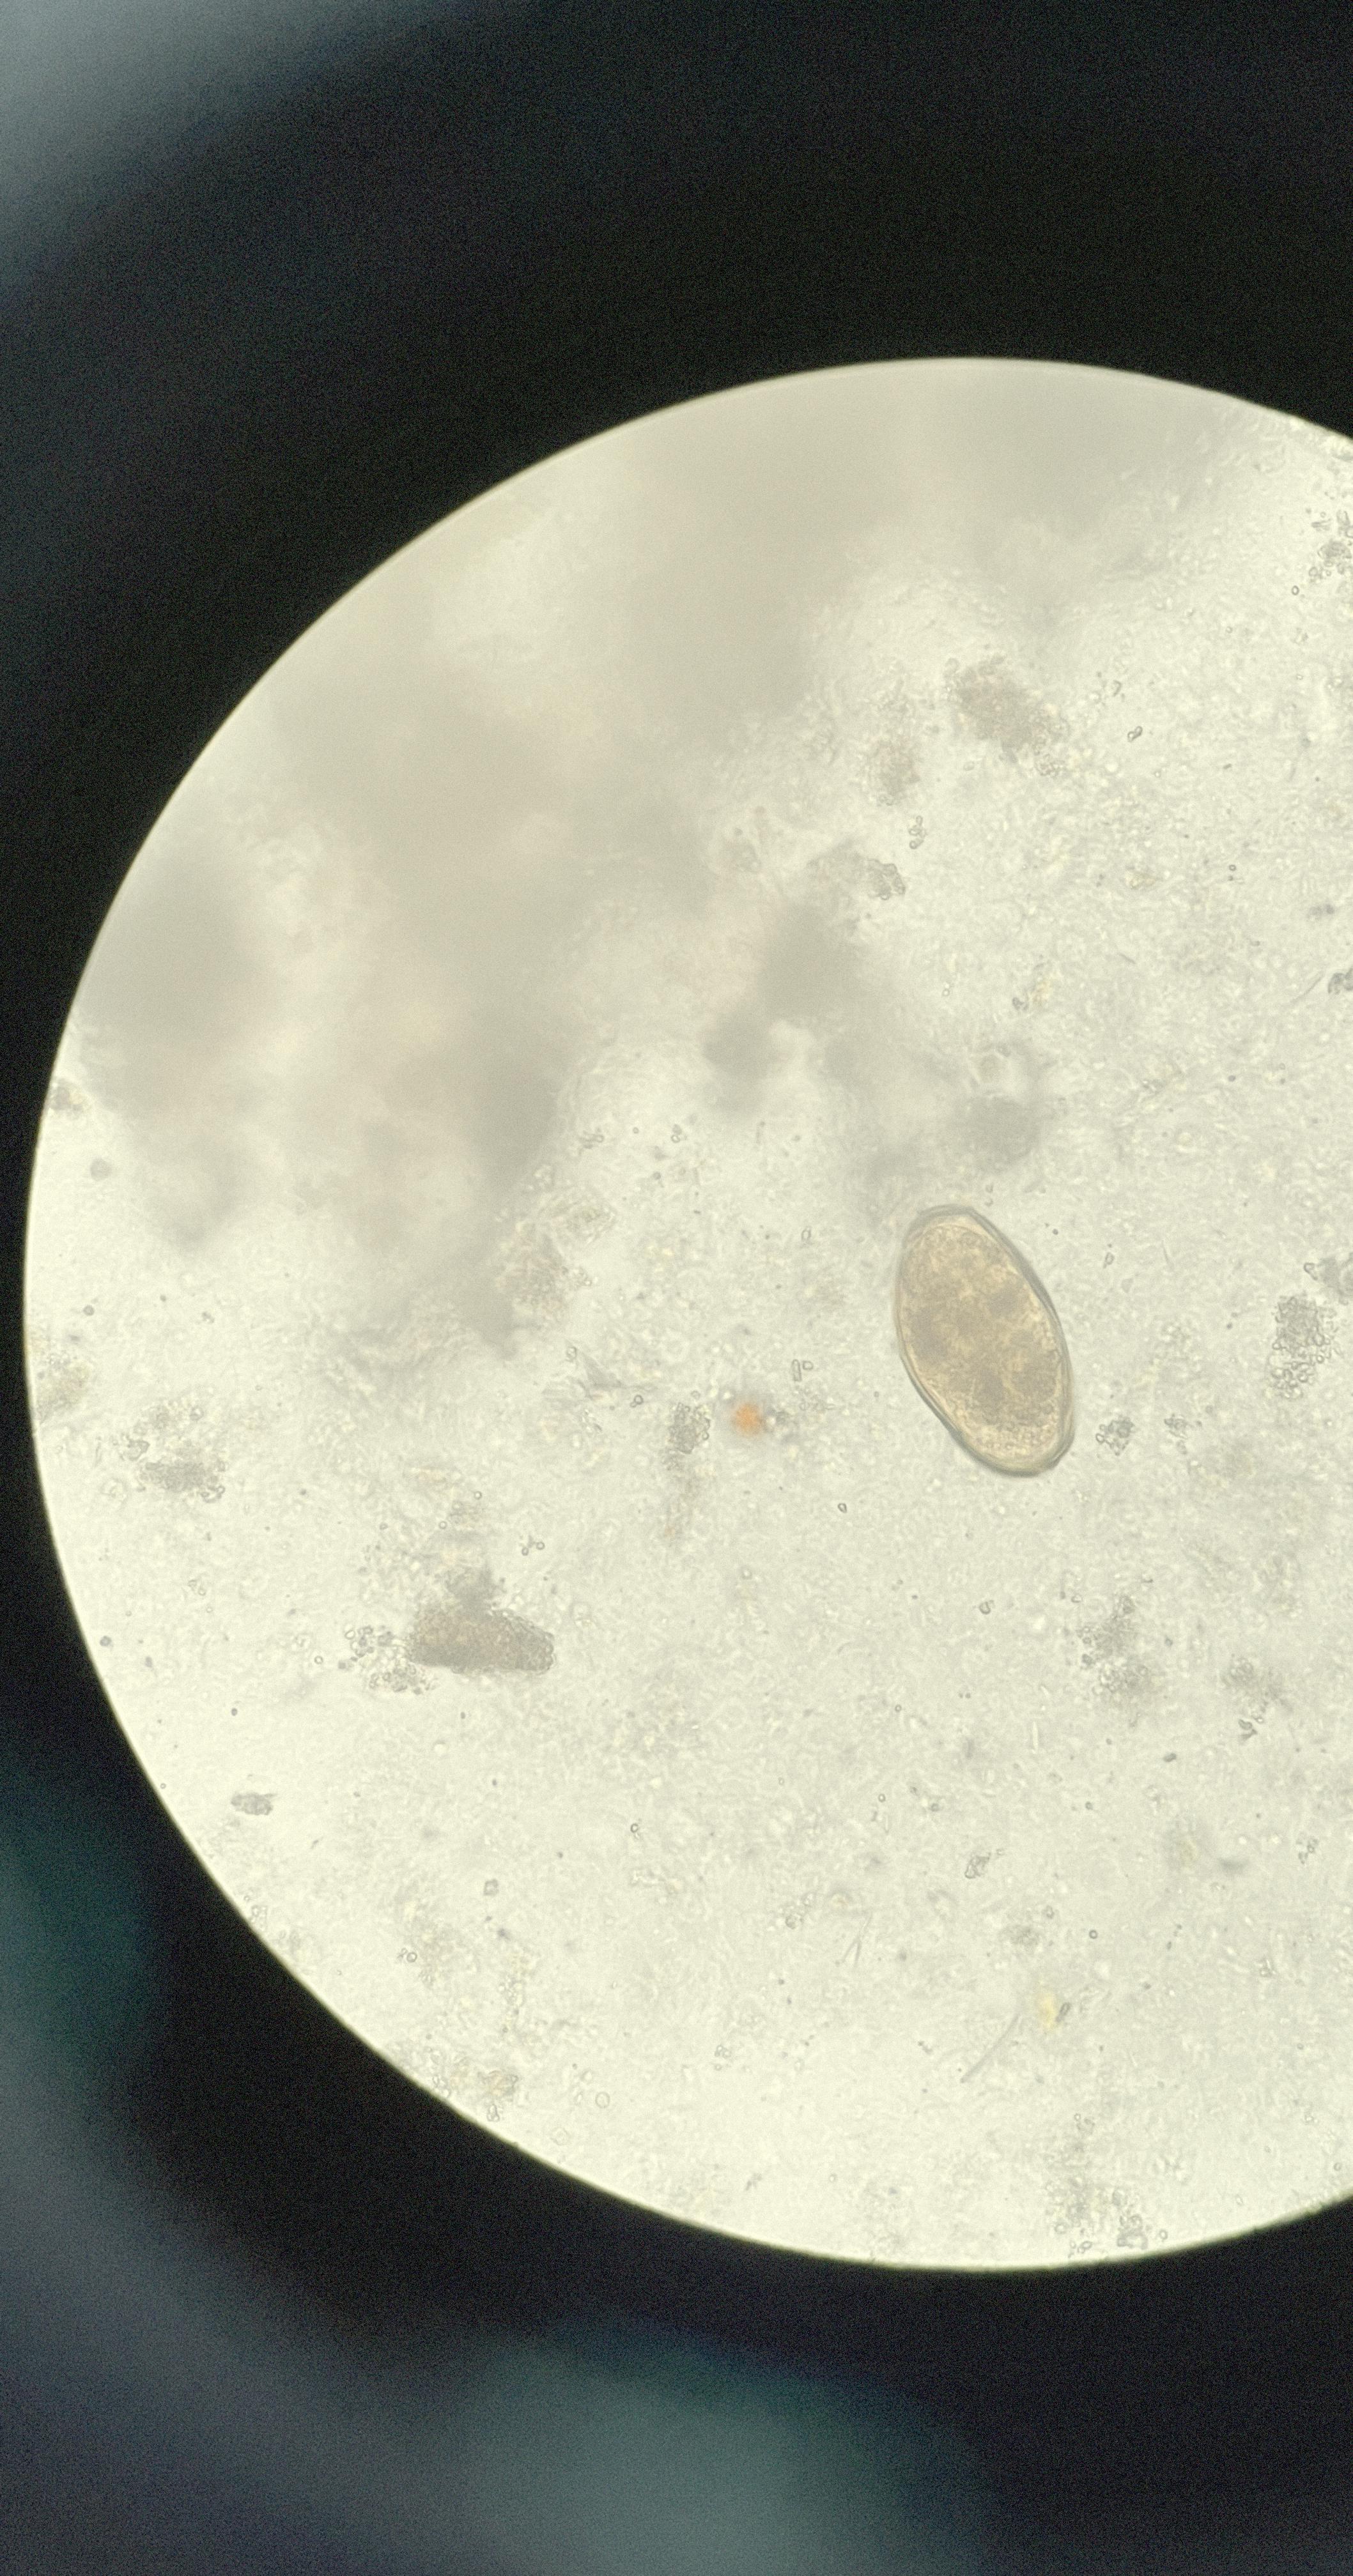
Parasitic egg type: Paragonimus spp